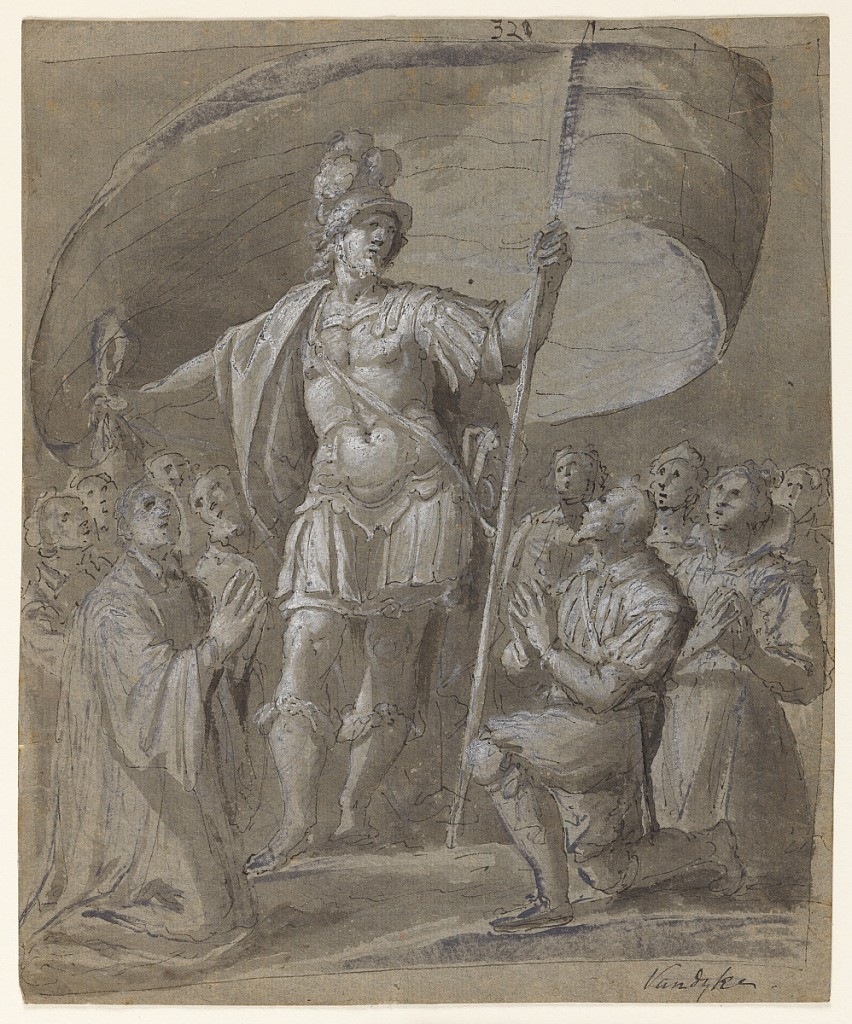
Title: Figures paying homage to a knight
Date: ca. 1600
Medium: Pen and ink, brush and gray wash, white heightening on gray paper
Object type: Drawing
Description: Vertical rectangle. A standing knight holds a large floating banner on a standard. All about his are figures kneeling in an attitude of devotion (possibly represents St. Liberale).